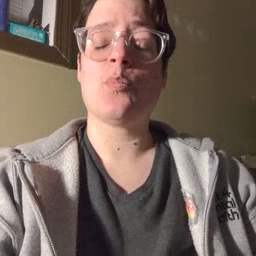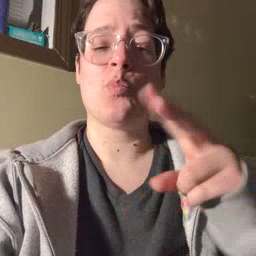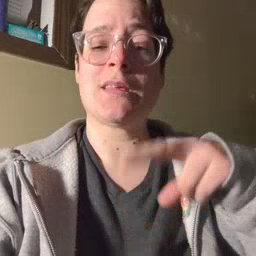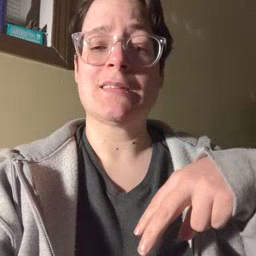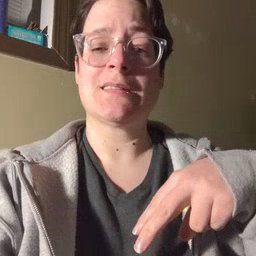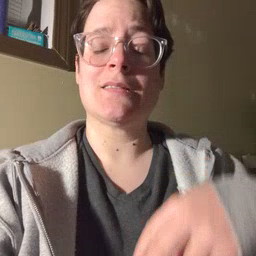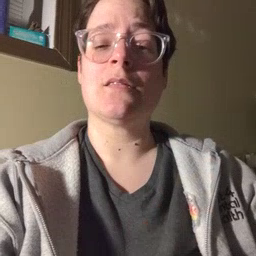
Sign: read